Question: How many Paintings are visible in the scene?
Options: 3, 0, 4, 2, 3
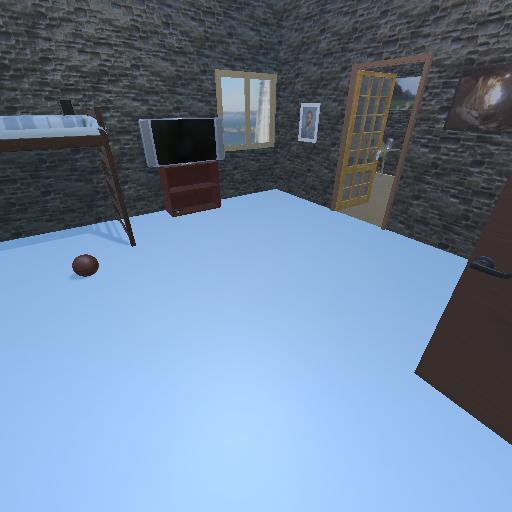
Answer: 3